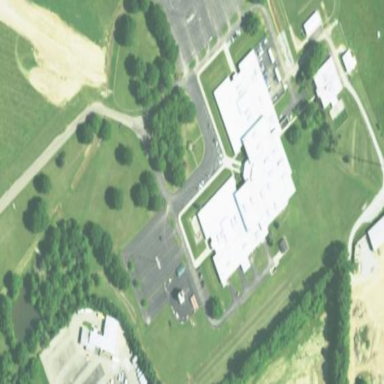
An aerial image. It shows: School.